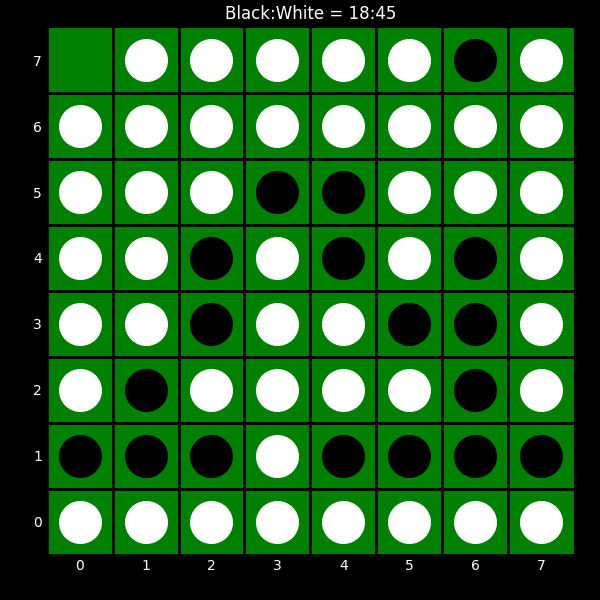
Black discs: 18
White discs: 45